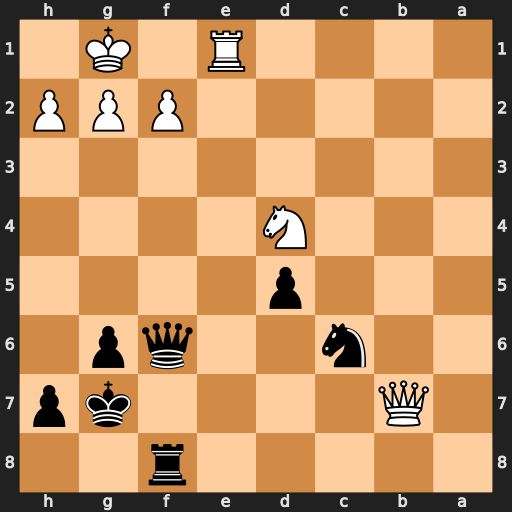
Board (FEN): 5r2/1Q4kp/2n2qp1/3p4/3N4/8/5PPP/4R1K1
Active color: b
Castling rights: -
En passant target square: -
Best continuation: Rf7 Ne6+ Qxe6 Rxe6 Rxb7